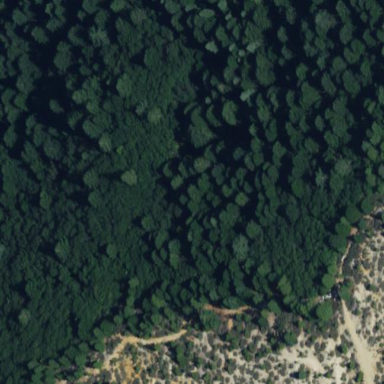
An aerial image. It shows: Forest with mixture of leaf types and cycles.